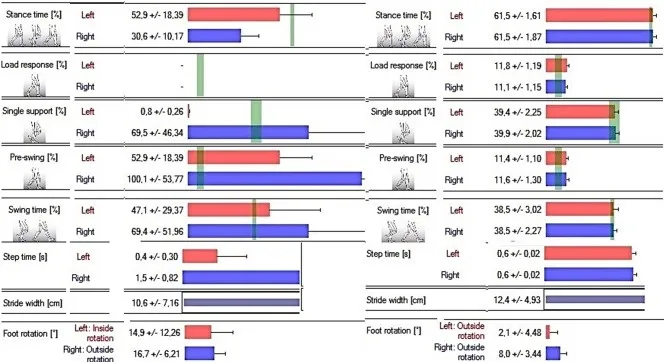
The results of gait analysis based on the pre- and posttreatment examination (respectively; on the right and left) using the DIERS pedoscan system. Green vertical lines indicate the normal values.
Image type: chart (chart)